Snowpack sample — Rabbit Ears Pass, Jackson County, Colorado, USA (12/17/25, 1:08 PM MST)
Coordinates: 40.387, -106.625
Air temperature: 34 °F
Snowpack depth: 46 cm
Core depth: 20 cm
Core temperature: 24.8 °F
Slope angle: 6°, slope face: 165°
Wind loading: medium
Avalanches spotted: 0
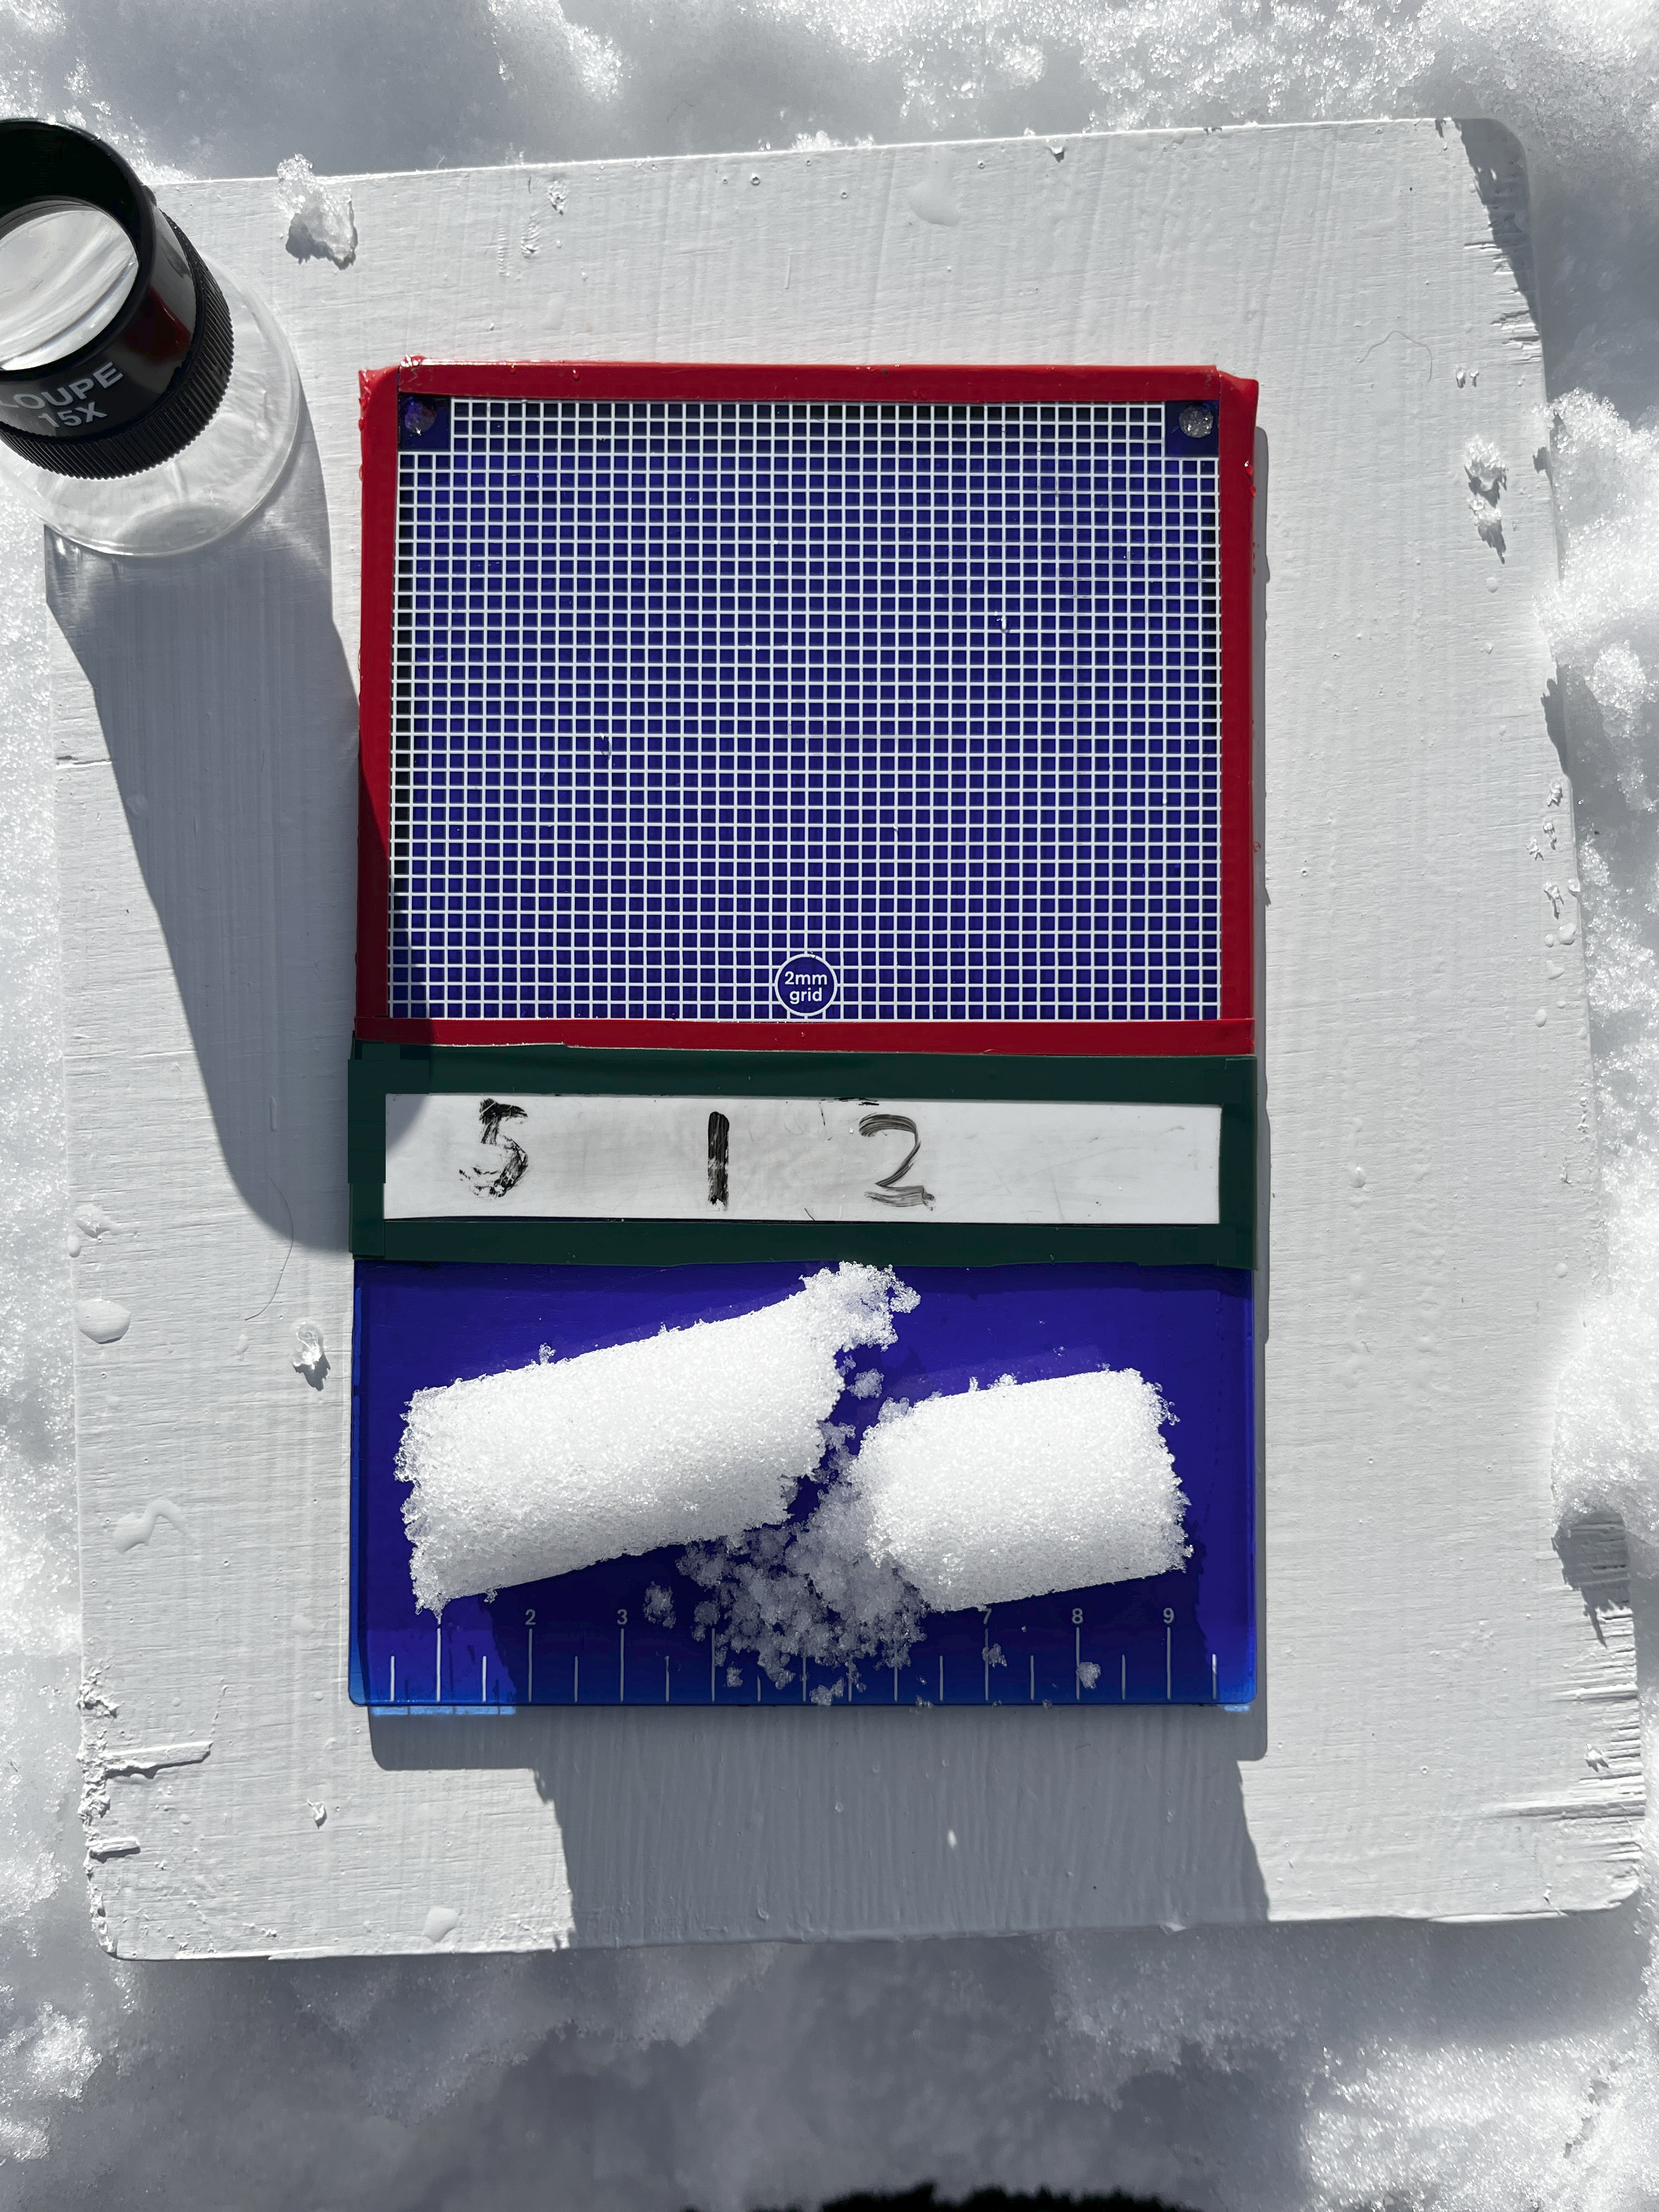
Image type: crystal_card
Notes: No avalanches spotted nearby, although collected in a meadowy area with minimal risk on this face of the pass.